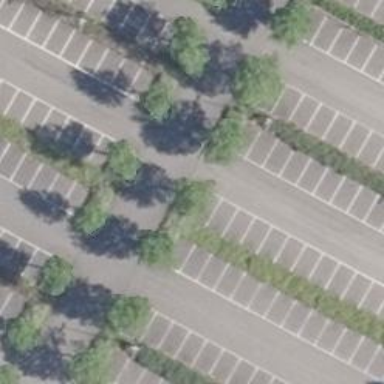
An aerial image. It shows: Road serving as parking aisle.